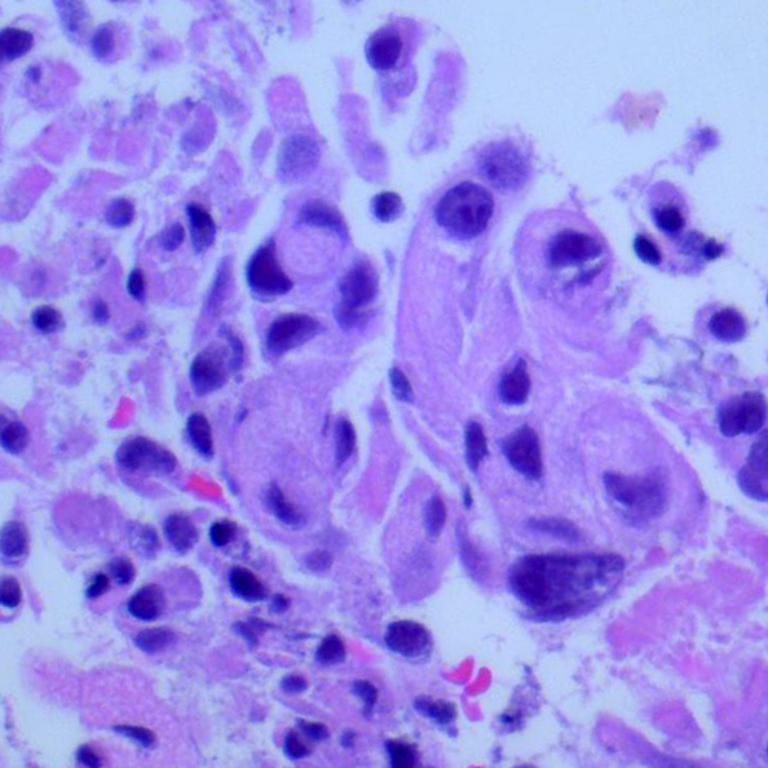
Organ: lung
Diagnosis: adenocarcinomas